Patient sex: M
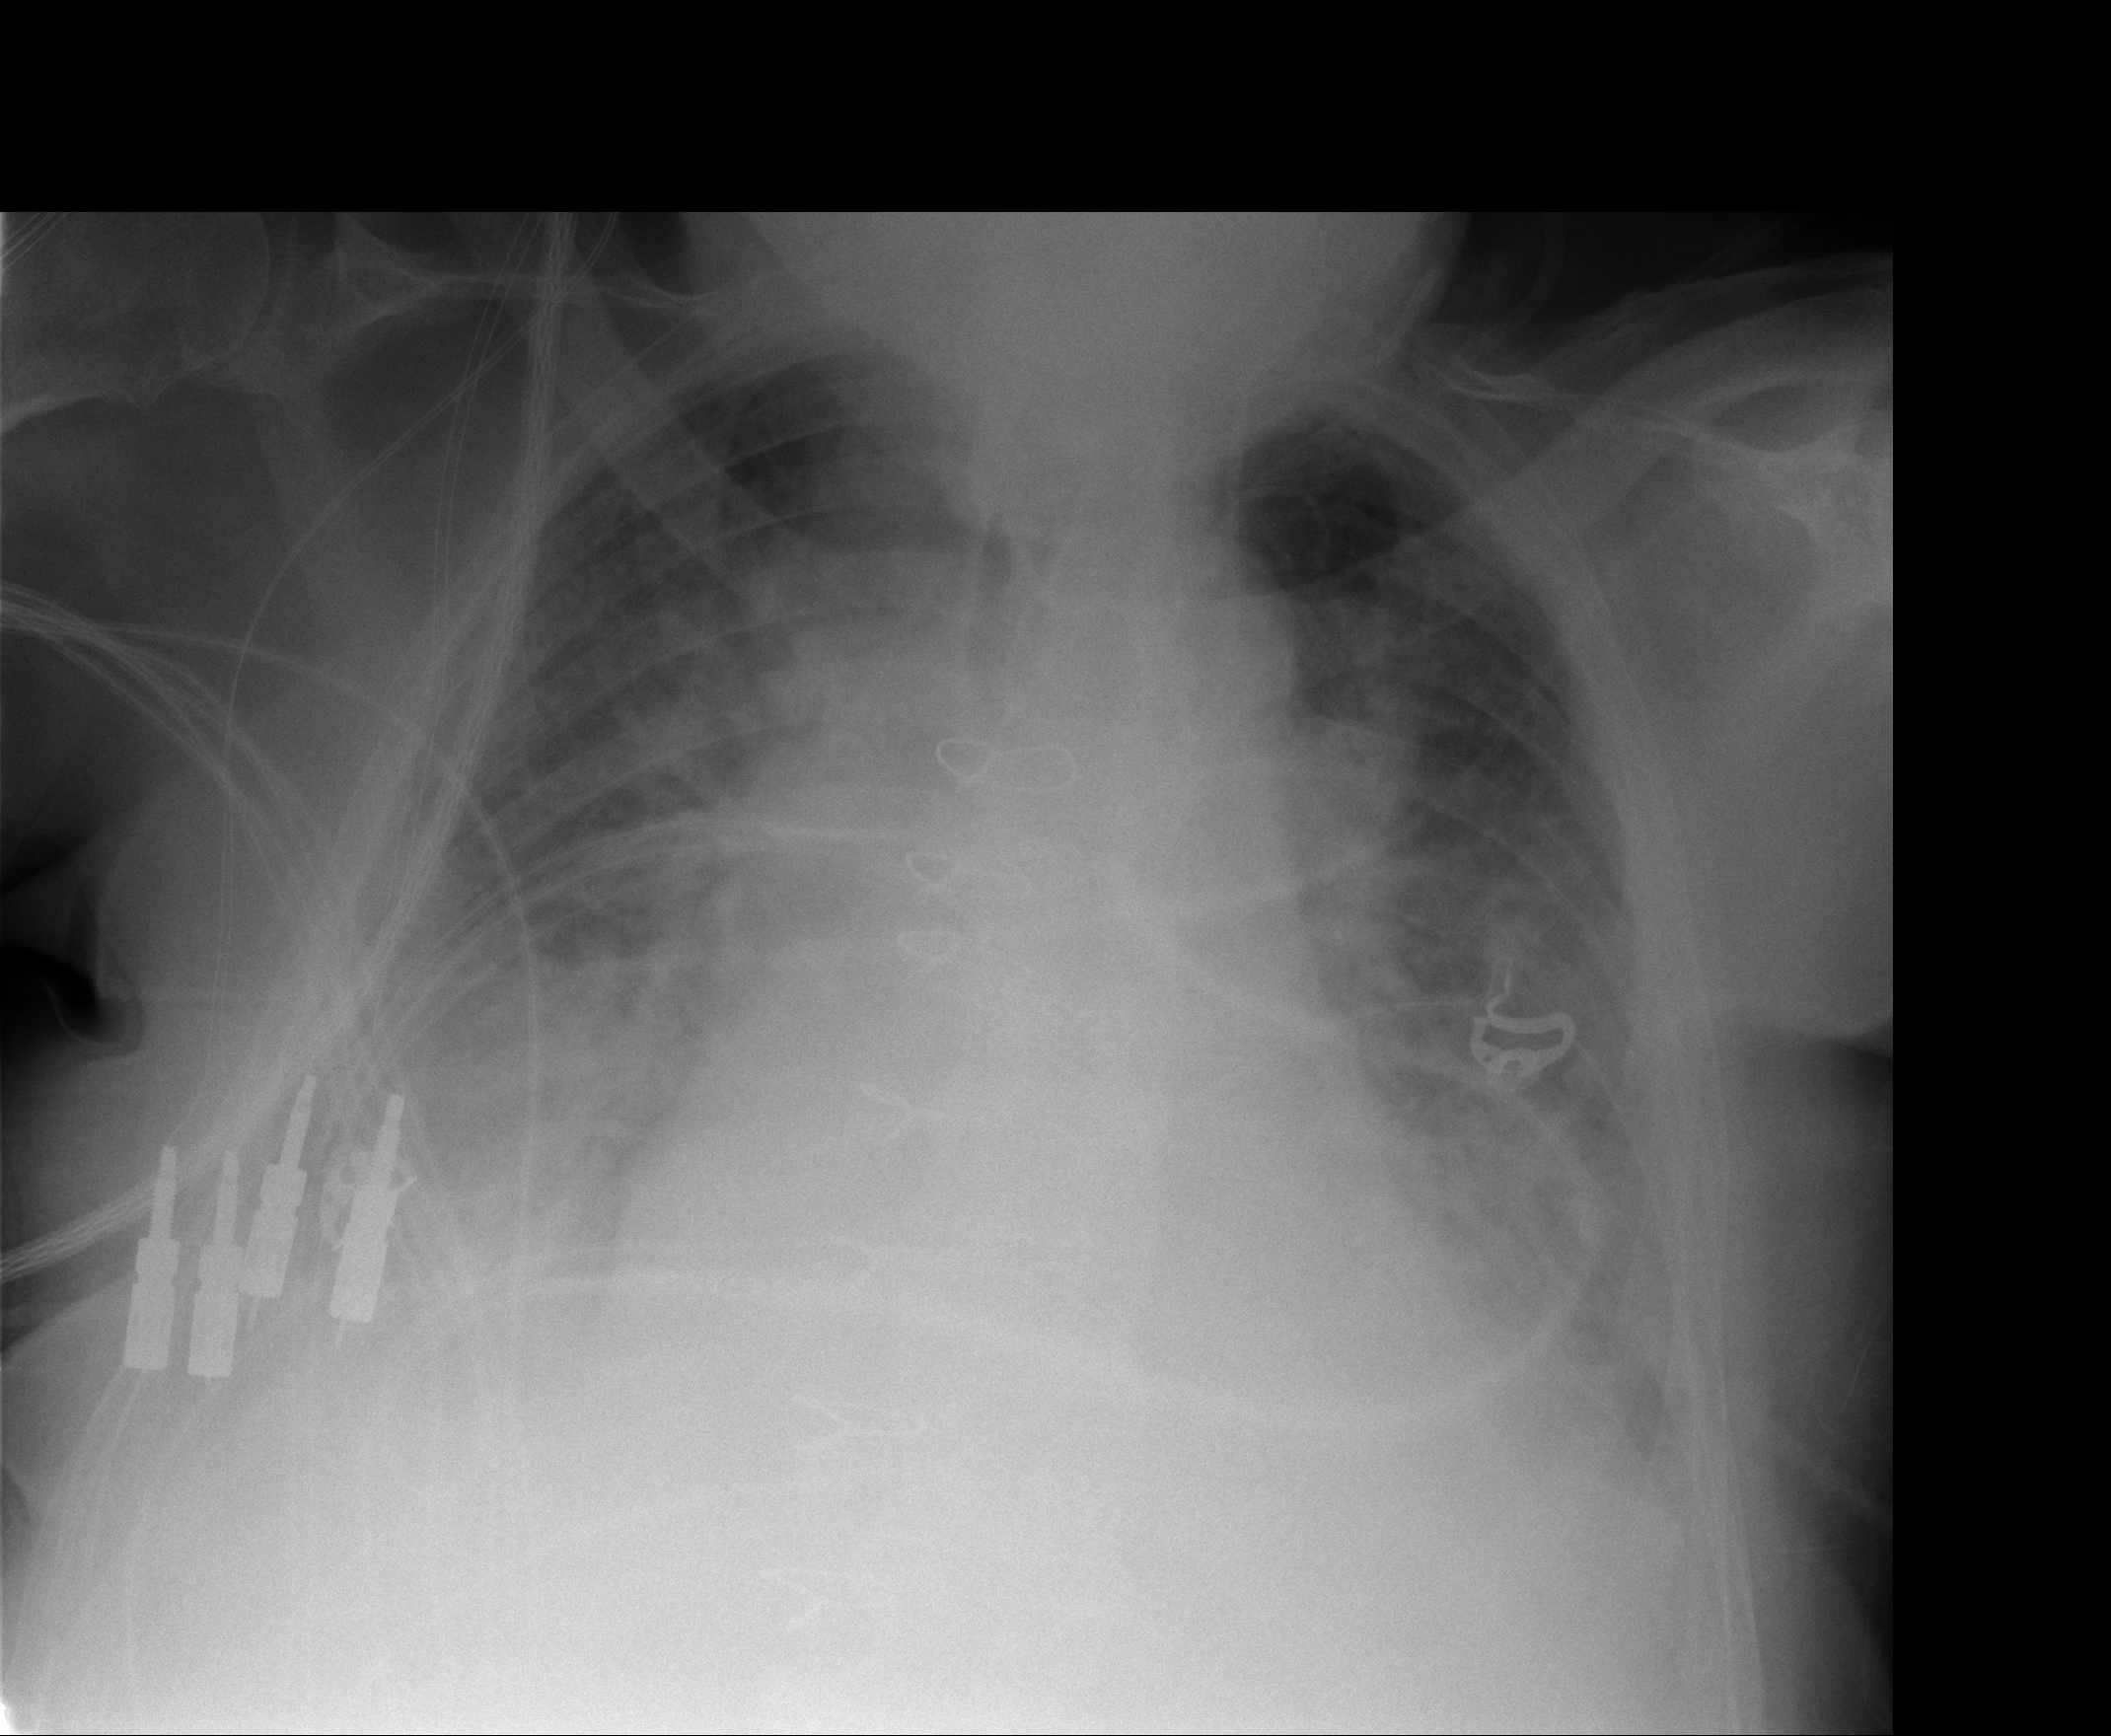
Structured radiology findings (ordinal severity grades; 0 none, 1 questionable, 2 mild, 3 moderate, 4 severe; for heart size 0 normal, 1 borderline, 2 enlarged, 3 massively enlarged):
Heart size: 2
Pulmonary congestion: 3
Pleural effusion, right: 2
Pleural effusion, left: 2
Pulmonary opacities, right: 1
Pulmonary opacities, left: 1
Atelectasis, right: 2
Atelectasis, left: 2